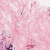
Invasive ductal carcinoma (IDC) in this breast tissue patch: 0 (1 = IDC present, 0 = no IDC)